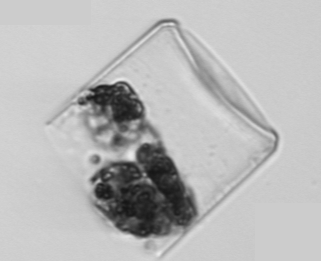
Label: Guinardia_flaccida